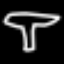
Label: mushroom